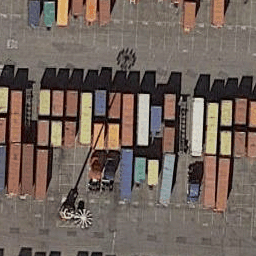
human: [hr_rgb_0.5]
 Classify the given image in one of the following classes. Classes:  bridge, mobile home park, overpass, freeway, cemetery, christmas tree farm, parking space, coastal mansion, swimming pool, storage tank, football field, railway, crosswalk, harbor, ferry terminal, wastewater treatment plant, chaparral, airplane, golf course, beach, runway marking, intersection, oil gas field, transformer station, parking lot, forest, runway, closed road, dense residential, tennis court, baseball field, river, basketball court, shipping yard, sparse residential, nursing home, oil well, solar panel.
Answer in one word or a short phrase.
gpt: shipping yard